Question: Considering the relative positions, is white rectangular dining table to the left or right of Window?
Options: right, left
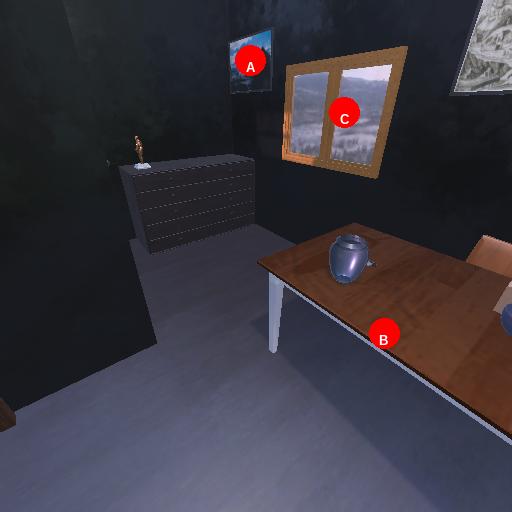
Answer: right